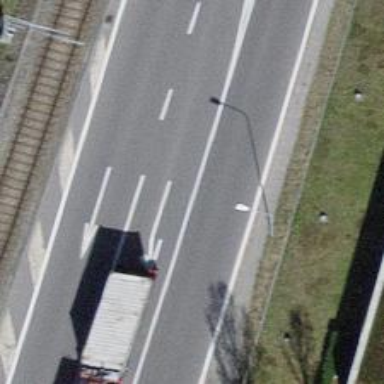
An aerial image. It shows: Primary highway.